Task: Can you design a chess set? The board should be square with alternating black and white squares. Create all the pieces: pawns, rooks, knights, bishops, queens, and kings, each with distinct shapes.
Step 2835:
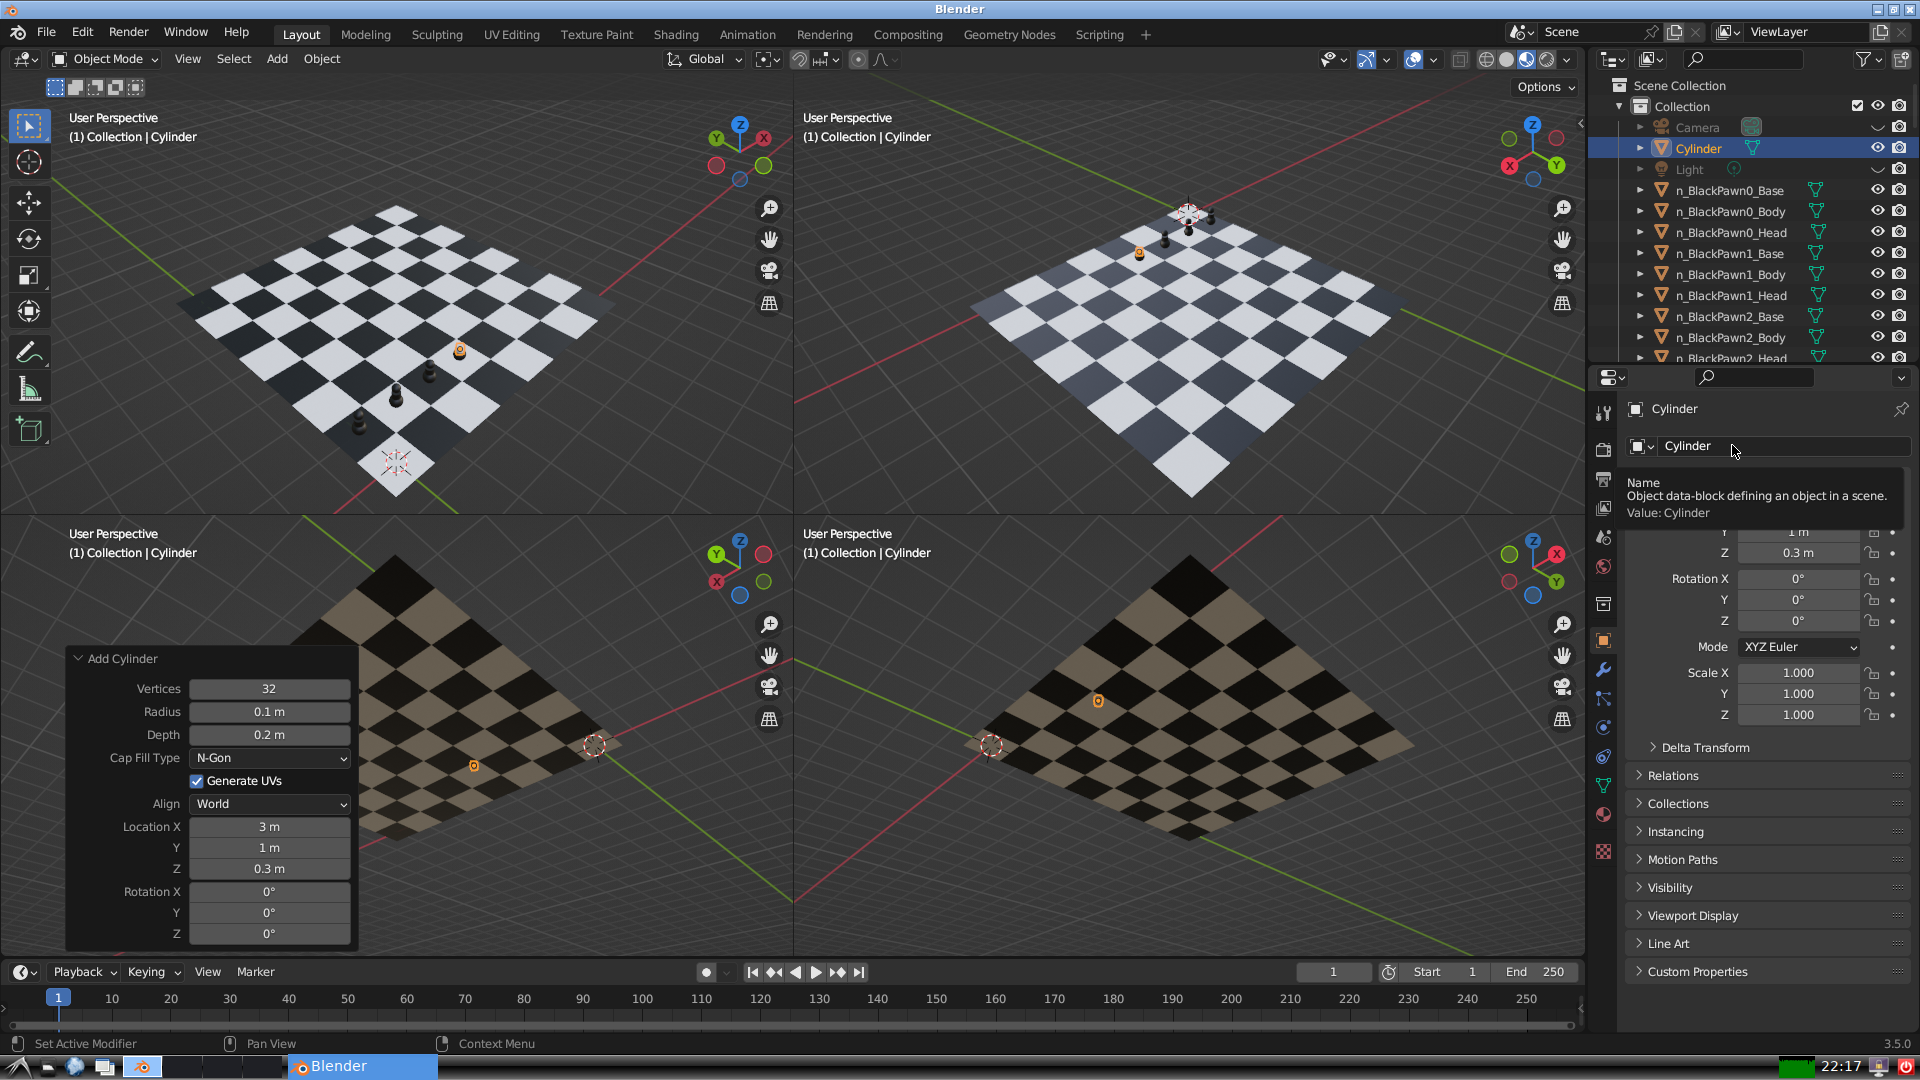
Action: click: no